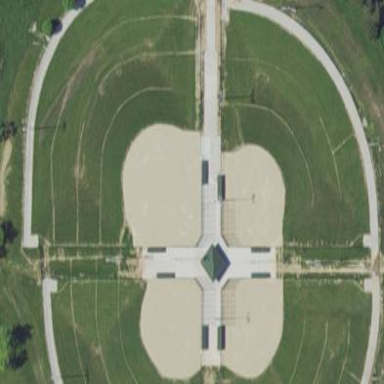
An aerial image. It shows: Baseball pitch for leisure and sports activities.